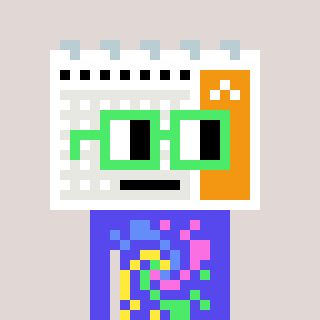
a pixel art character with square light green glasses, a calendar-shaped head and a computerblue-colored body on a warm background